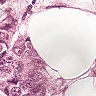
Metastatic tissue present: yes